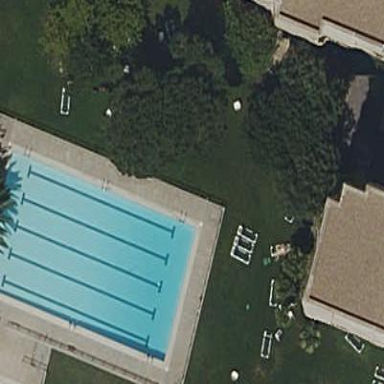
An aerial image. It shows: Swimming pool located in leisure land.